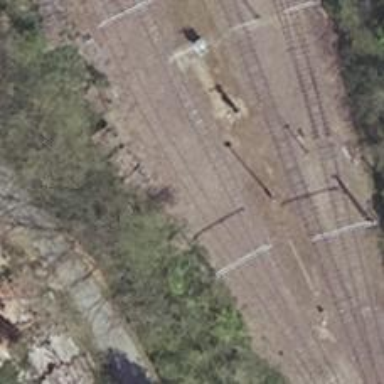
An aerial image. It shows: Preserved rail siding.